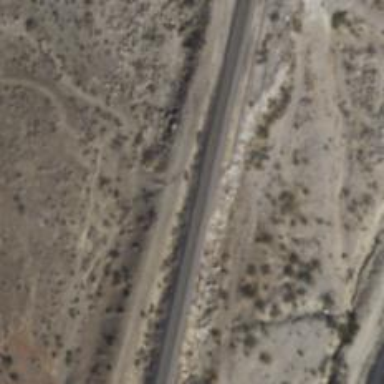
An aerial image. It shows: Railway track.